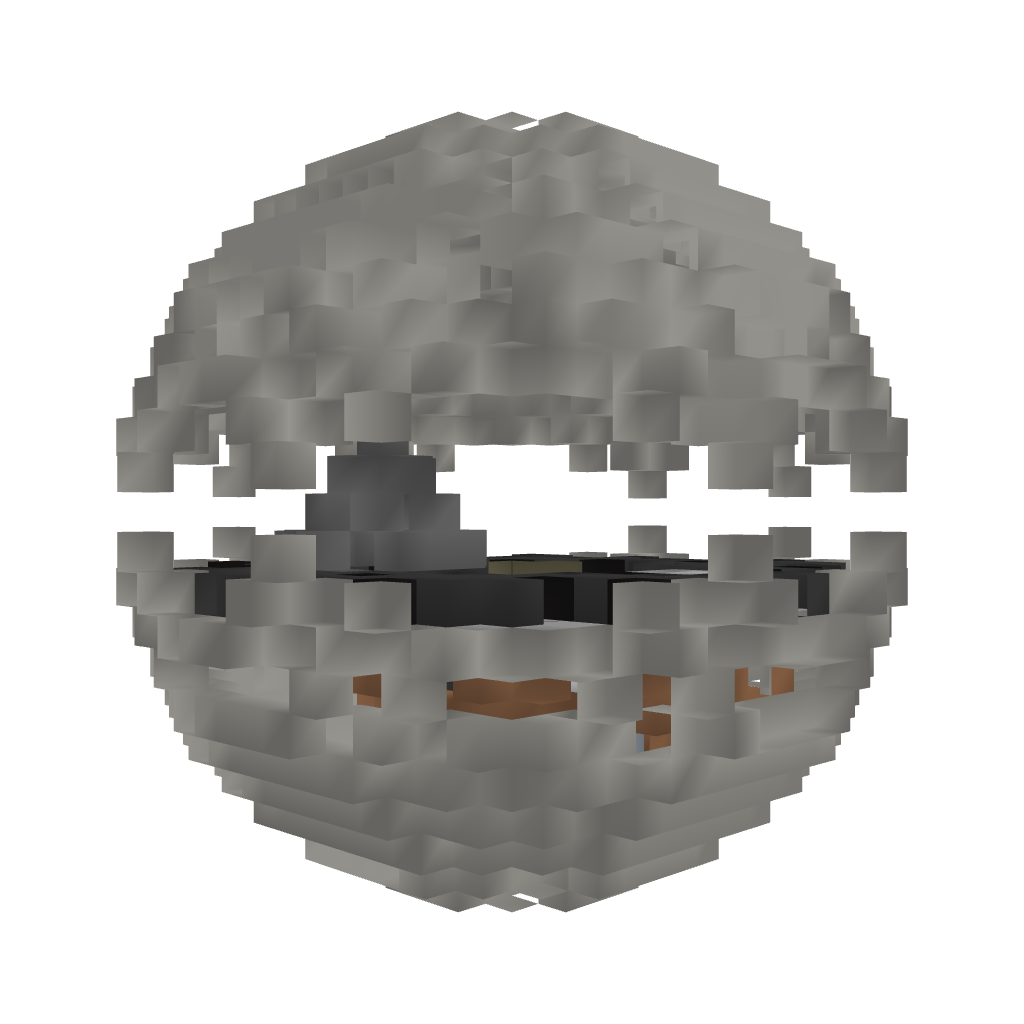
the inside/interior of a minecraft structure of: bio sphere